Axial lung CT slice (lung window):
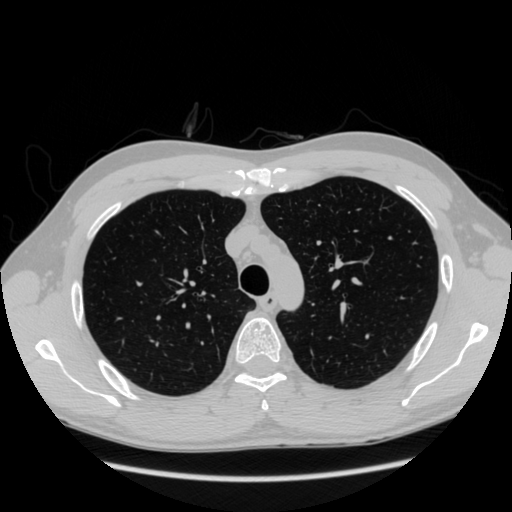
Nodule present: no